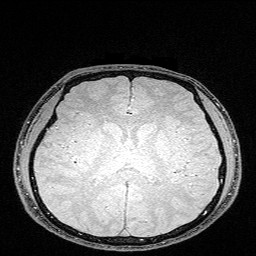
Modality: FLASH
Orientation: coronal
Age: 26
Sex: male